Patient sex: F
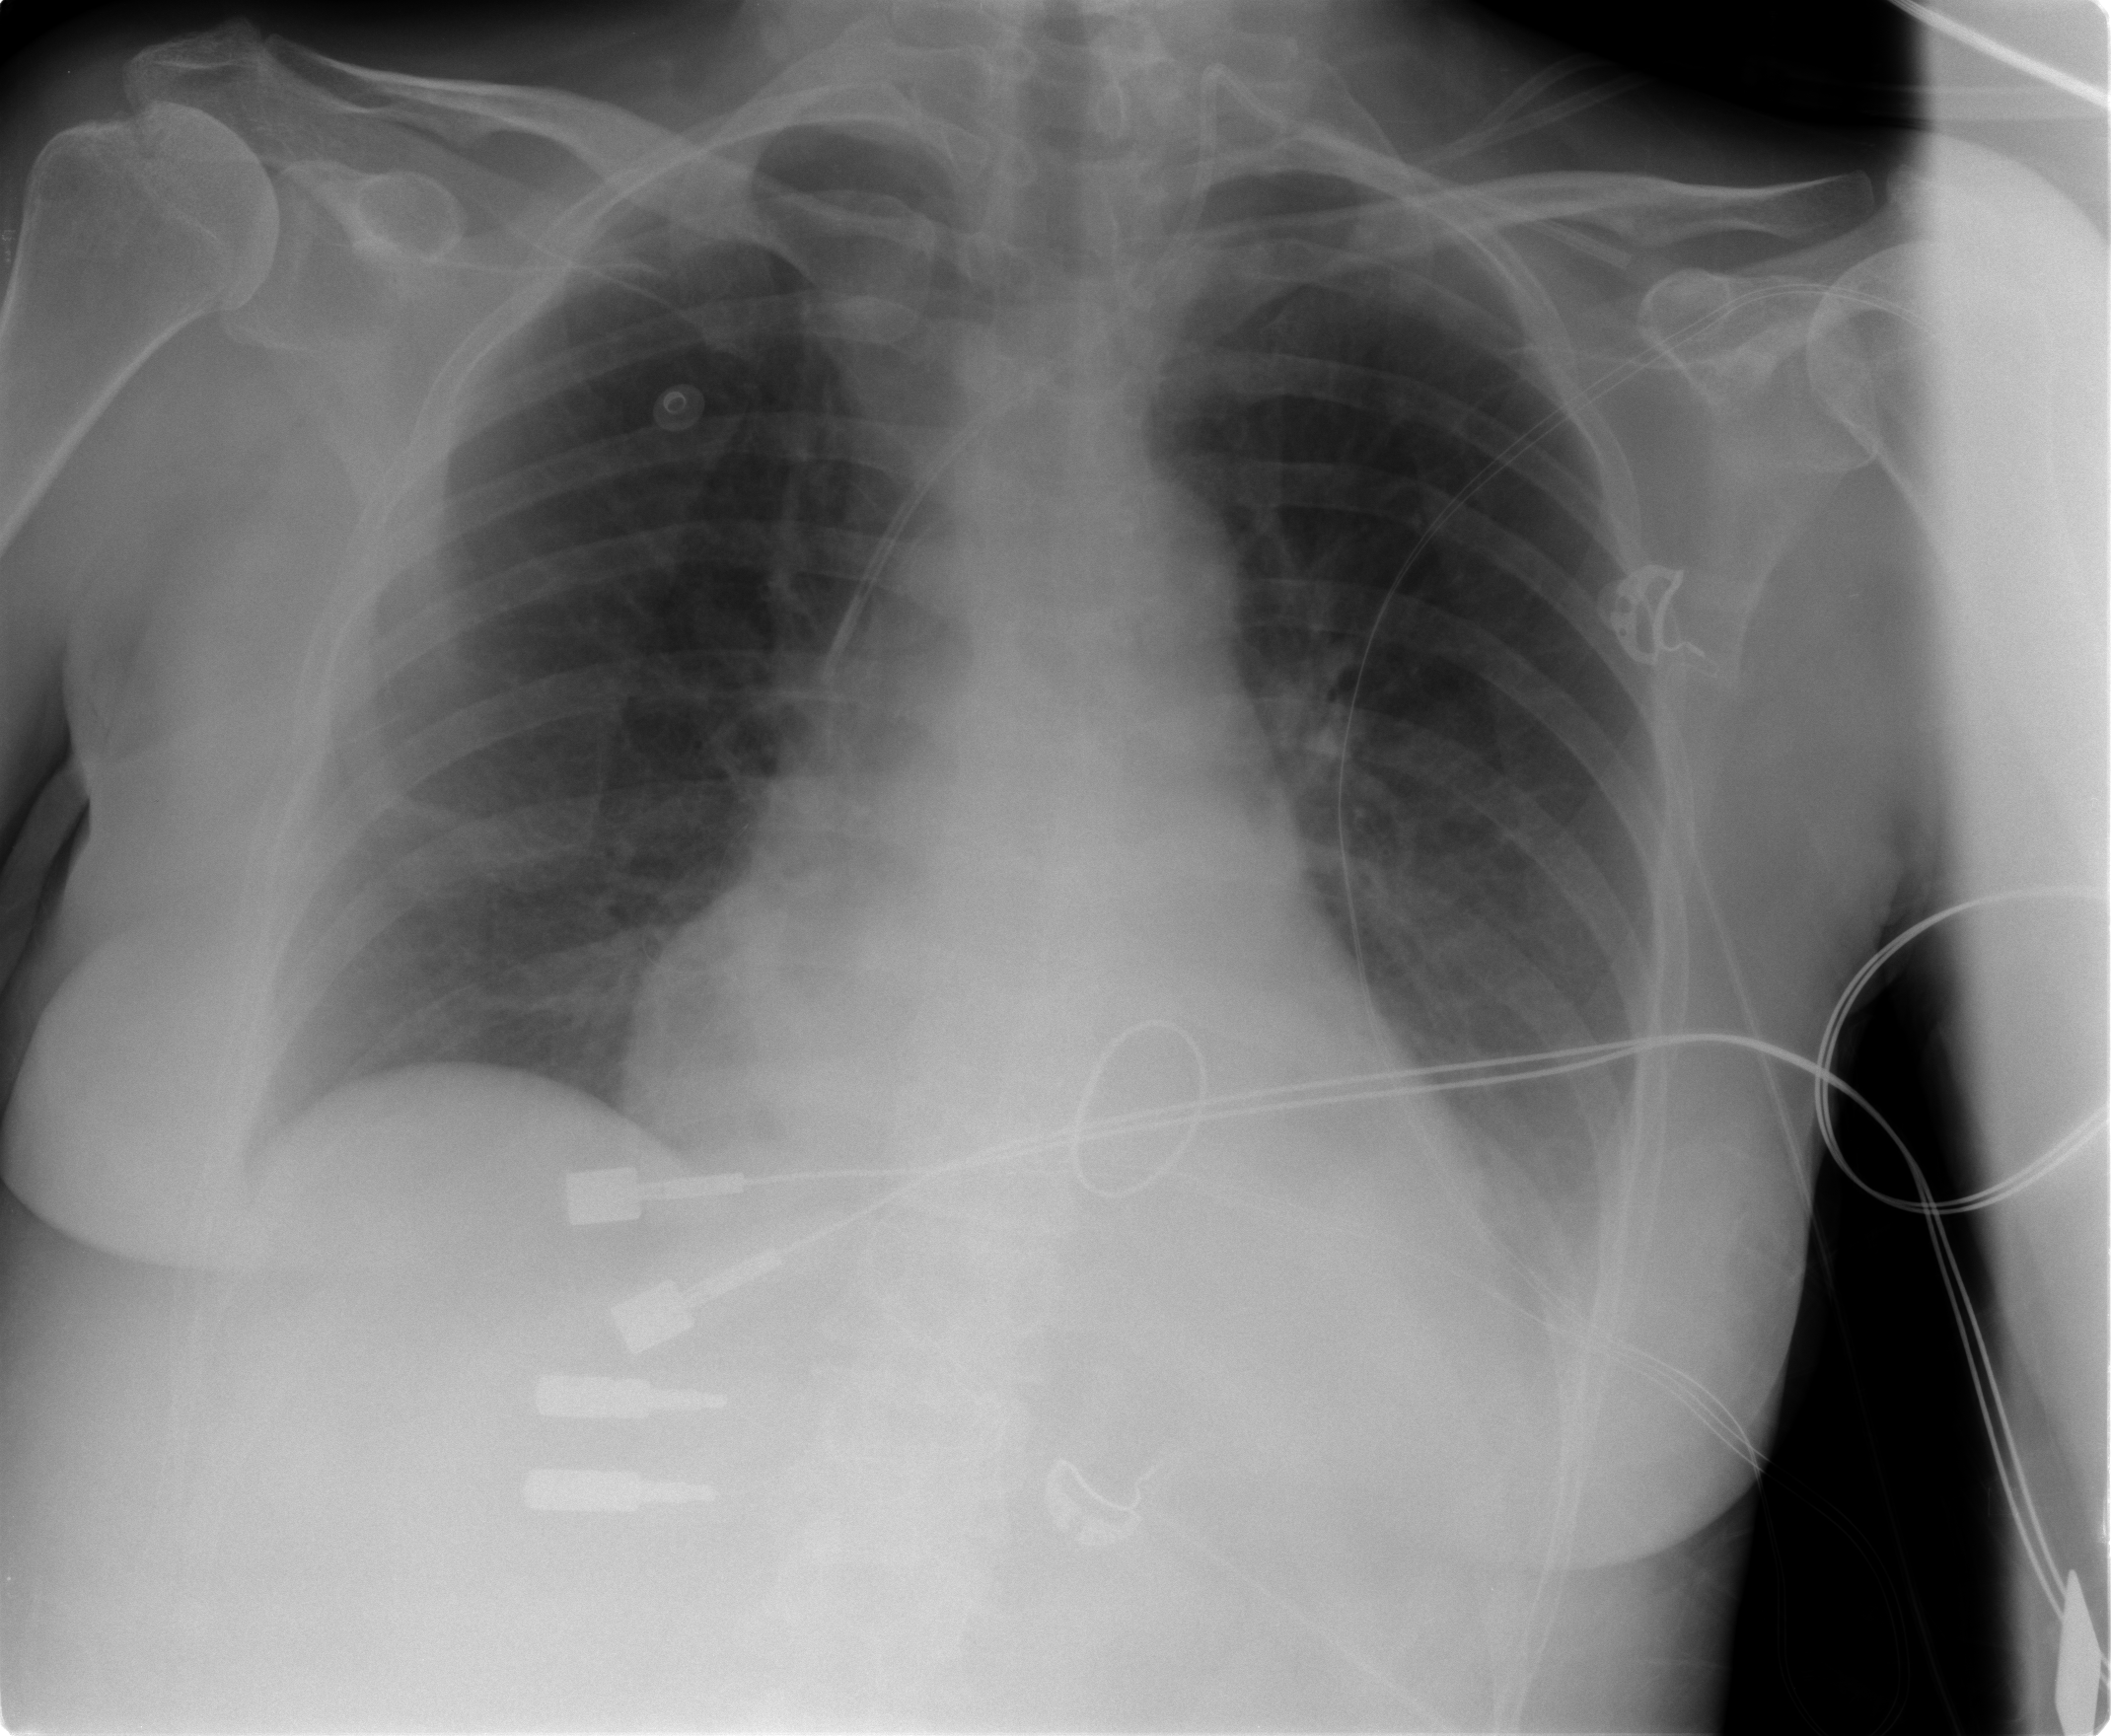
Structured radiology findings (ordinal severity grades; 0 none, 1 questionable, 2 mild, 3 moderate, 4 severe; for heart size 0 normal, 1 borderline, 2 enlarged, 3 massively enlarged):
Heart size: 2
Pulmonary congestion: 2
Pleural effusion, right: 0
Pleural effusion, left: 2
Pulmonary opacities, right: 0
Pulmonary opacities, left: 0
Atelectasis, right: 2
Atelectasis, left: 2